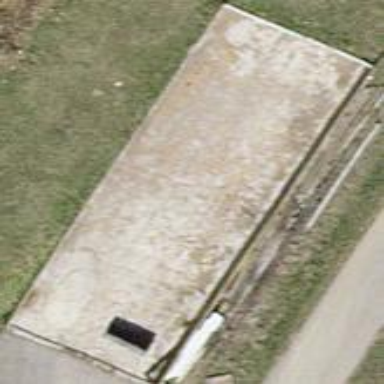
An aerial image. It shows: Bunker silo.